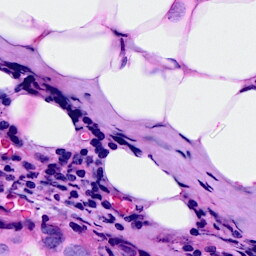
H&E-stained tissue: Breast